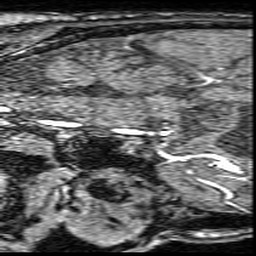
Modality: angio
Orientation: sagittal
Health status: ill
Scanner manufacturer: philips
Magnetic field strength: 3 T
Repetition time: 0.01846 s
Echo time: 0.003448 s